Interaction volume radius: 5 \u00c5
Interaction volume height: 10 \u00c5
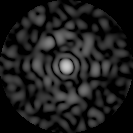
Disorder parameter: 0.8008